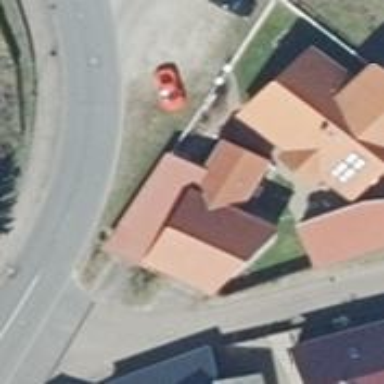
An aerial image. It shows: Building with gabled roof. The roof is oriented along the building and painted red.